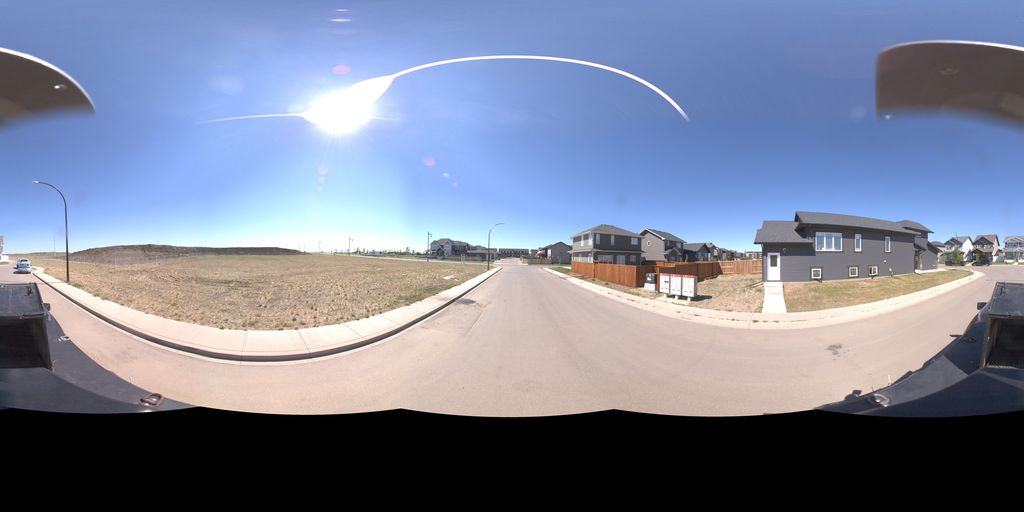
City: saskatoon